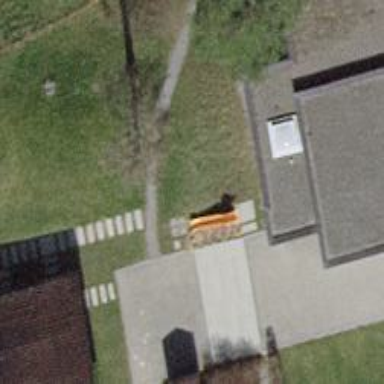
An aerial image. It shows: Playground with slide.